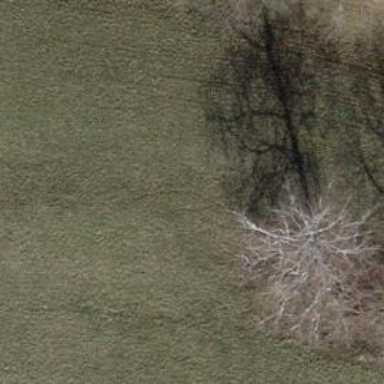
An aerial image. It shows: Deciduous tree with mixed leaf types.